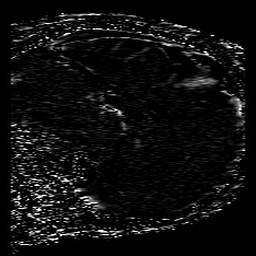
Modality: SWI
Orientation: sagittal
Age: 63
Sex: male
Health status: ill
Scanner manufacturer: philips
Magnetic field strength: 3 T
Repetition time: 0.031 s